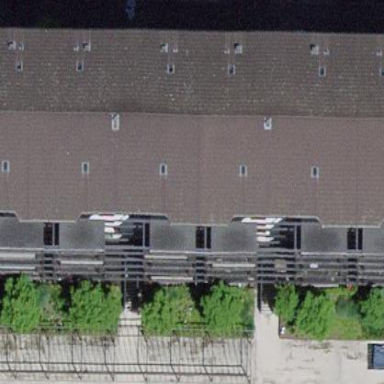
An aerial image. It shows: Gabled-roof building with apartments. The roof is covered with roof tiles.